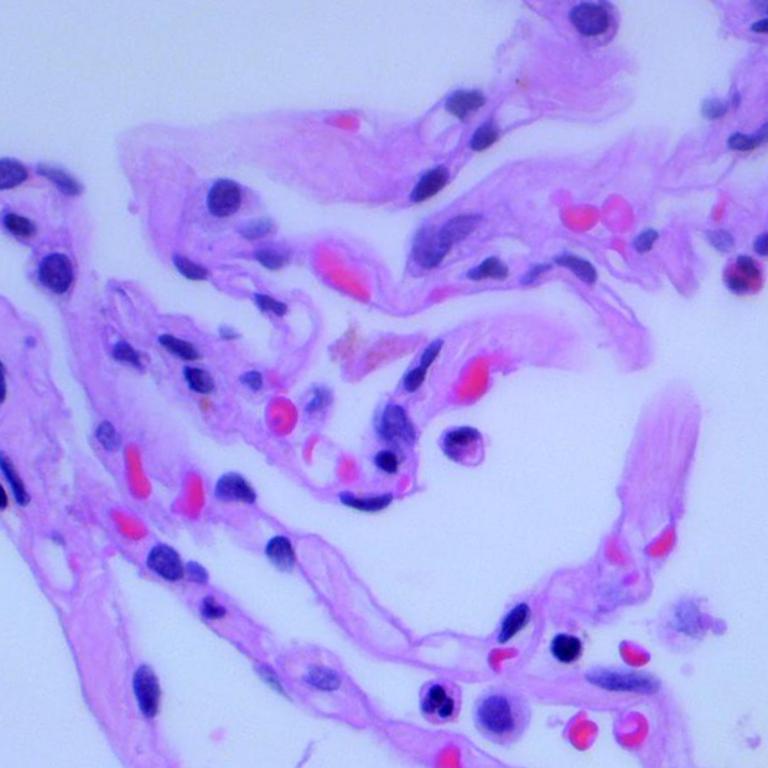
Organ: lung
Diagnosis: benign